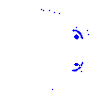
Particle: pion